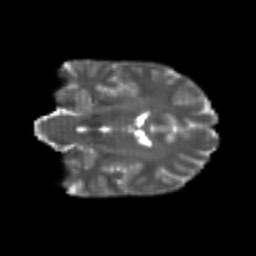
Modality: T2w
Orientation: coronal
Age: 24
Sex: female
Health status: healthy
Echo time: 0.074 s